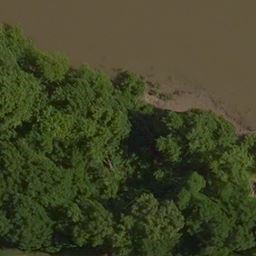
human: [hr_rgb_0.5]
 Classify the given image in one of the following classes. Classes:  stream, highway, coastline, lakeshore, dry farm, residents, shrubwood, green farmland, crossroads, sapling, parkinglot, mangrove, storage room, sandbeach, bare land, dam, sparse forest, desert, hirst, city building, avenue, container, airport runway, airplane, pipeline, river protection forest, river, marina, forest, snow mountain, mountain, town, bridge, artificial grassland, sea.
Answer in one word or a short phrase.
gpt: river protection forest